Question:
In IE, My code shows 3 images (minimize, restore, close) in the right and top of window. But in Firefox and Chrome, it fails.
how to correct?
Thanks.
'''
function Panel(_caption,_width,_height,_confirmFunction) {
this.icon=new Array();
this.icon["minimize"]=Env.envPath+'/UI/images/minimize.gif';
...
this.init=function() {
this.mainDiv=document.createElement("div");
this.mainDiv.style.cssText="padding:2px 2px 2px 2px;position:absolute;width:"+_width+"px;left:50%;margin-left:-"+(_width/2)+"px;top:50%;margin-top:-"+(_height/2+50)+"px;border-right:1px solid gray;border-top: 1px solid white;border-left:1px solid white;border-bottom:1px solid gray;background-color:#F2F1ED";
document.body.appendChild(this.mainDiv);
this.mainDiv.handler=this;
this.toolDiv=document.createElement("div");
this.toolDiv.style.cssText="background-color:#47649A;height:20px;float:right;margin-left:-3px";
this.mainDiv.appendChild(this.toolDiv);
var _img=document.createElement("img");
_img.src=this.icon["minimize"];
_img.style.cssText="margin-top:2px;cursor:pointer";
_img.title="Minimize";
_img.handler=this;
_img.onclick=function(event) {
this.handler.minimize();
}
this.toolDiv.appendChild(_img);
...
}
...
}
'''
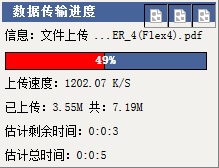
Answer: where/how do you handle the onload event of the images ?
You should pre-load all pictures before using them.
In case it helps, there's how i handle in a simple way preloading :
'''
var toLoadCount = 1; // at least we have to load window.
// do the same for each image you want to load
toLoadCount++;
var myImage=newImage();
myImage.onload = oneLoaded ;
myImage.src = ... some src...
//
function oneLoaded {
toLoadCount--;
if (!toLoadCount) allLoaded()
}
function allLoaded() {
// here is the function that really starts your page
}
window.onload = oneLoaded;
'''